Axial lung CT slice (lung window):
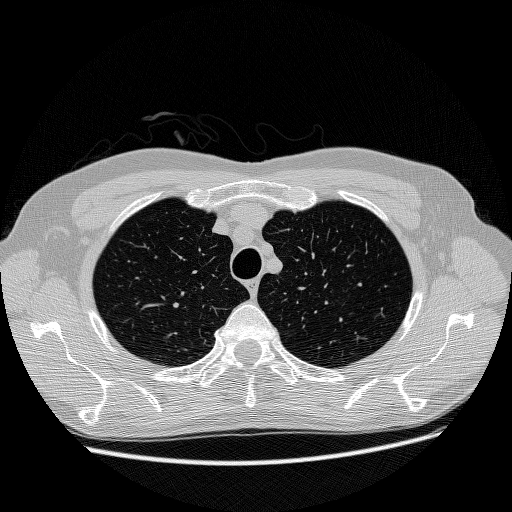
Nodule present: no